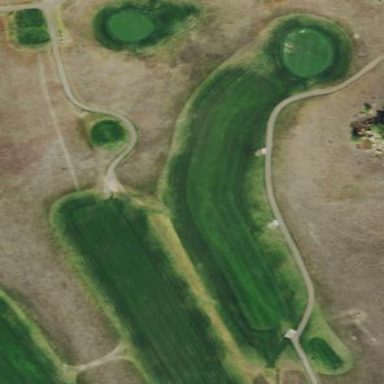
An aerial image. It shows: Golf rough area.